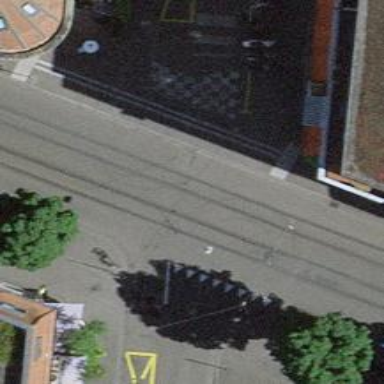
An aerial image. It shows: Tram level crossing on the railway.